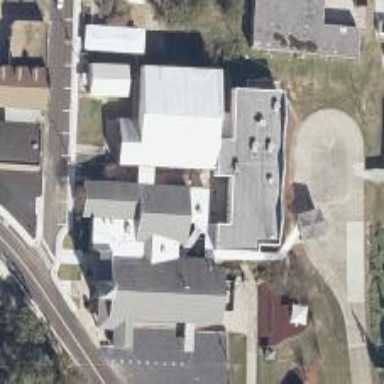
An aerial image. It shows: Building that serves as place of worship.